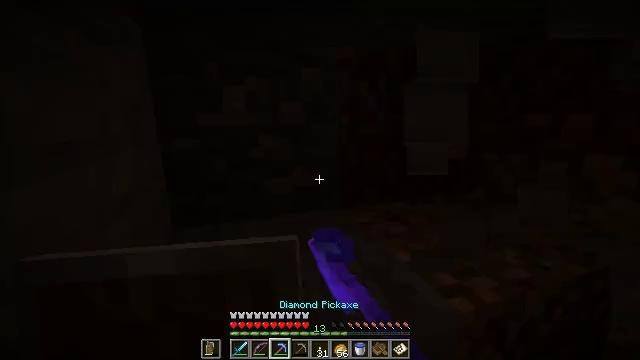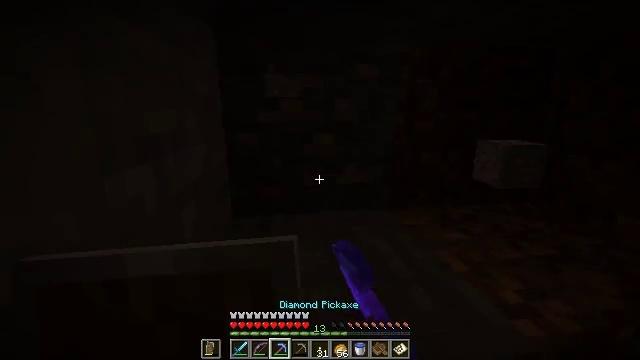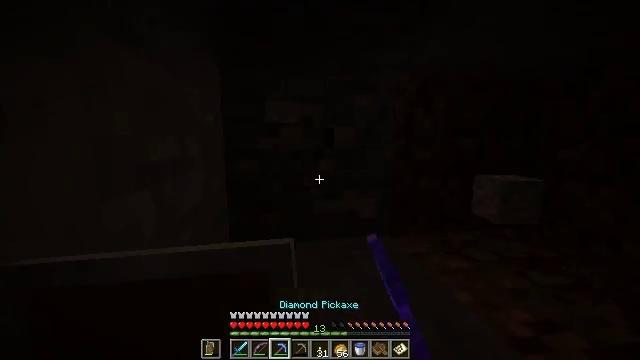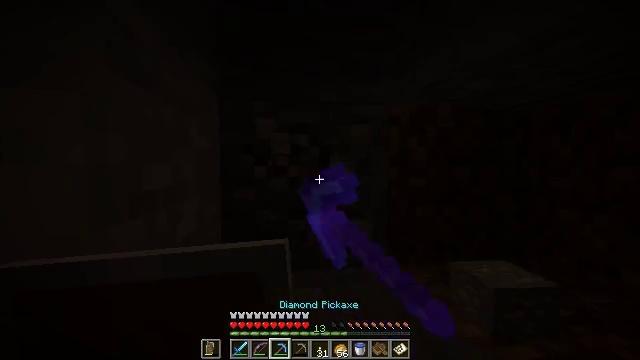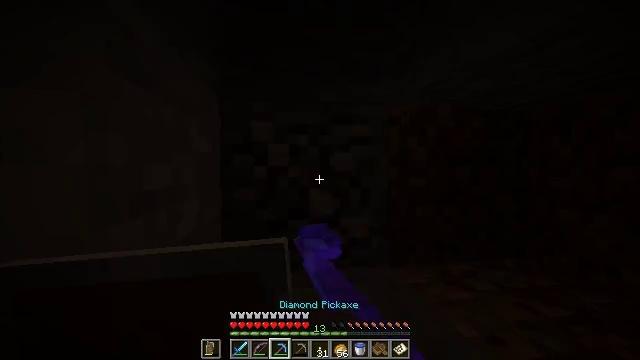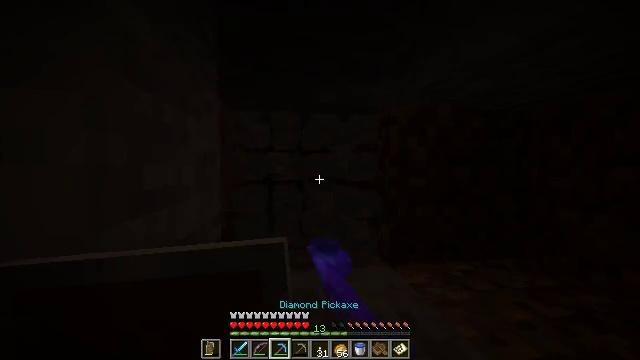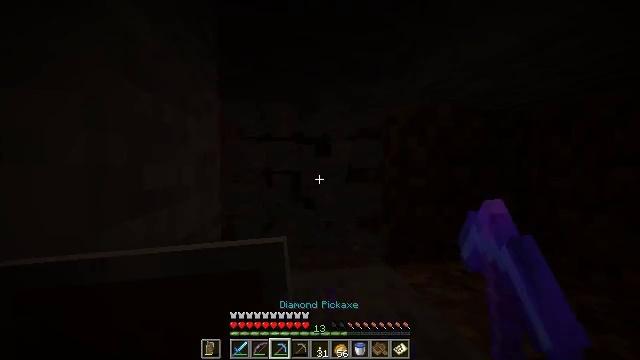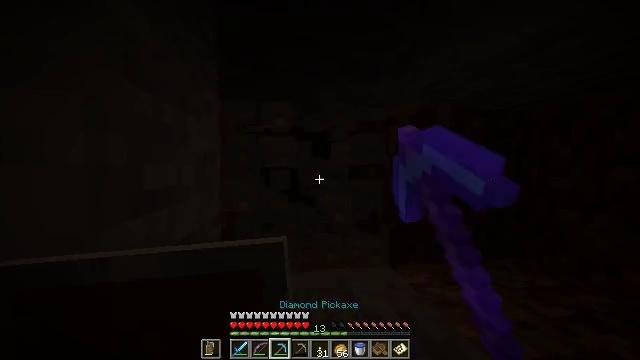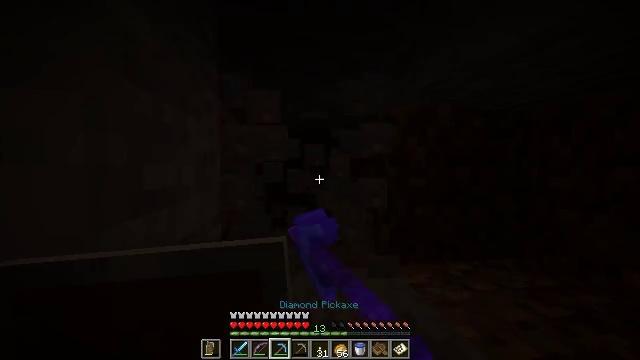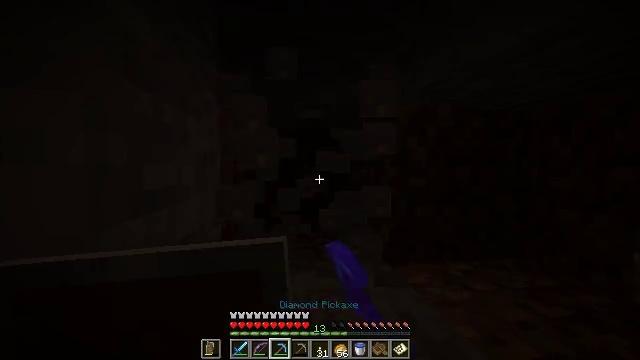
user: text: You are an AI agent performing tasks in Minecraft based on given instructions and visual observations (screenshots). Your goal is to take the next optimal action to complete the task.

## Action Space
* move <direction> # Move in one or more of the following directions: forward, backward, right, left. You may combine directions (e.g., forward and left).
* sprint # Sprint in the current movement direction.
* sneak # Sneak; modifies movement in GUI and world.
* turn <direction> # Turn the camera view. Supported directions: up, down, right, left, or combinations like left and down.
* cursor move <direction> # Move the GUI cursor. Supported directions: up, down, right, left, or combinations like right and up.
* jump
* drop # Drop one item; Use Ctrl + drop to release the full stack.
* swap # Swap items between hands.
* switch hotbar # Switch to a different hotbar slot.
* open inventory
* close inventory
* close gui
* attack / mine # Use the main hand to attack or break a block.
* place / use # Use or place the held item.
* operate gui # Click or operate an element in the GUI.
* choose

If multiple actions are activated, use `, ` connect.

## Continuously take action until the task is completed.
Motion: motion action
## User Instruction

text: Break the iron ore with a tool.
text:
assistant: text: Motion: turn left, attack / mine
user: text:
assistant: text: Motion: turn up, attack / mine
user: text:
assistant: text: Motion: turn up, attack / mine
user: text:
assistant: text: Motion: attack / mine
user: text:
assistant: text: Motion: attack / mine
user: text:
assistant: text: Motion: attack / mine
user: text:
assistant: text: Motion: attack / mine
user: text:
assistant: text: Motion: attack / mine
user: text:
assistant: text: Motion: attack / mine
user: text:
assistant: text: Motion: attack / mine